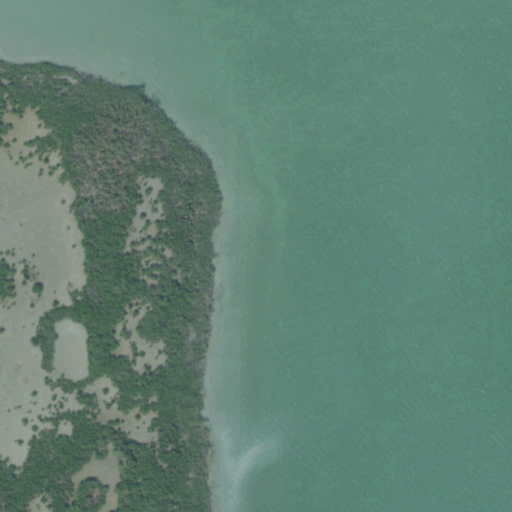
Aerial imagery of island in Florida named Park Key containing open water and herbaceous wetlands